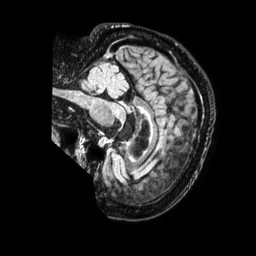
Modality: FLAIR
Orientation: sagittal
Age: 70
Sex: female
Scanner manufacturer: philips
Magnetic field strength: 1.5 T
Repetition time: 4.8 s
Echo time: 0.3323 s